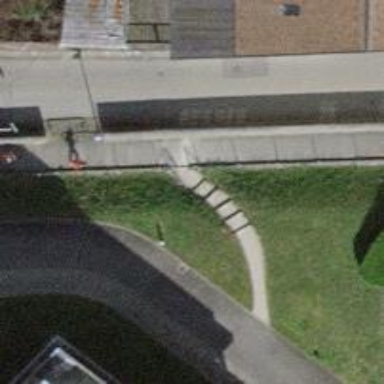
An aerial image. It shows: Entrance with barrier.